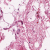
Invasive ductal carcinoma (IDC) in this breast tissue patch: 0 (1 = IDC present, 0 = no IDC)